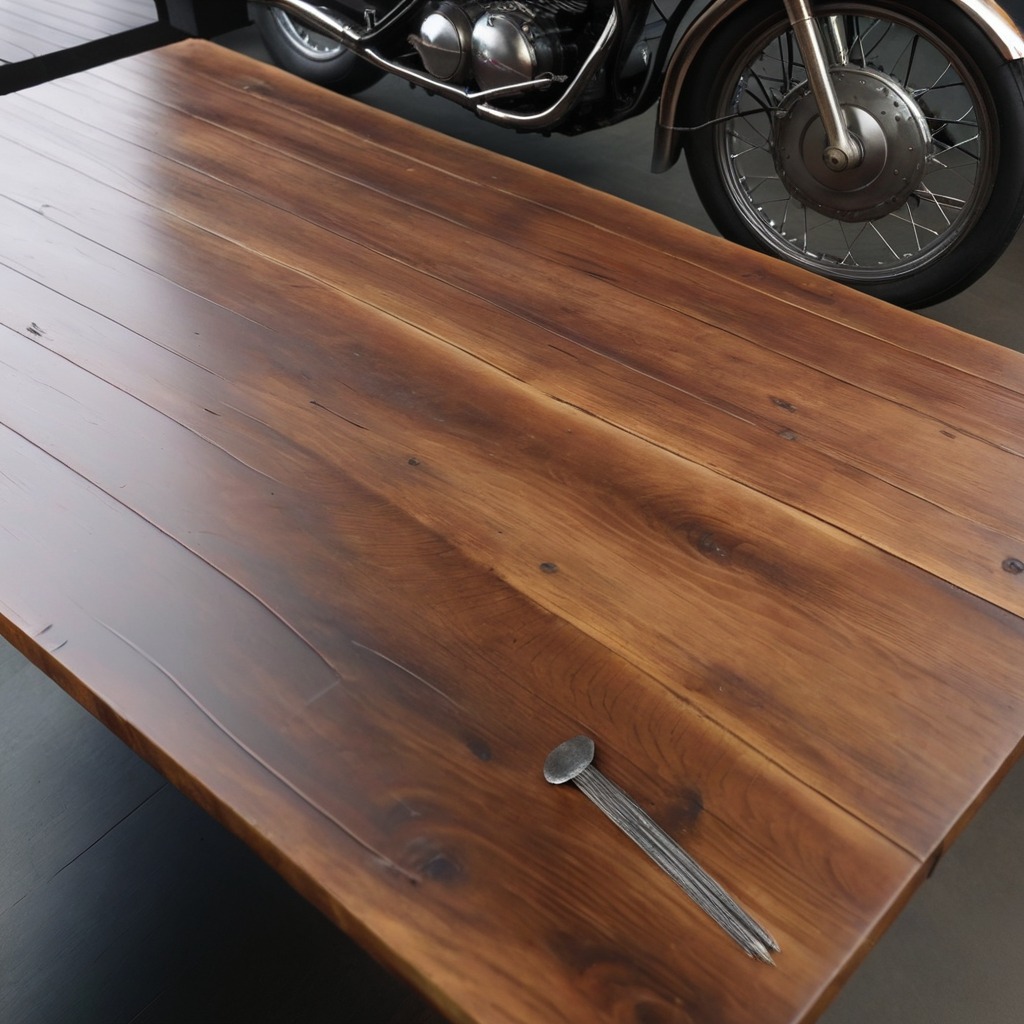
A nail is lying on the oil-spilled wooden table in a vintage motorcycle garage.